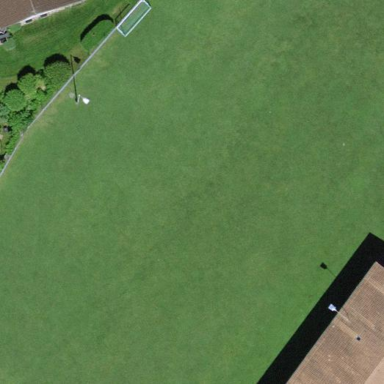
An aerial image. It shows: Grass pitch used for soccer.